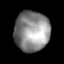
Tissue: lung
Cell type: T cells
Senescence score: 0.1594
Nuclear area (px): 1382
Mean DAPI intensity: 139.242